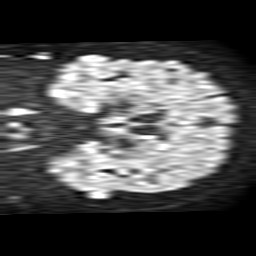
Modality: TRACE
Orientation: coronal
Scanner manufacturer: philips
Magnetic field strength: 1.5 T
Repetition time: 3.686 s
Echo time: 0.09411 s